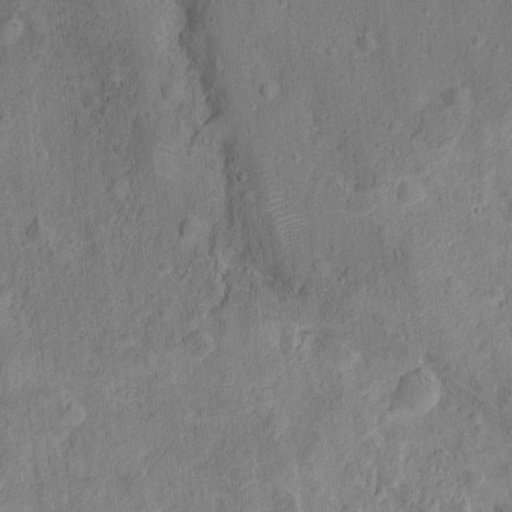
Classes present: Background